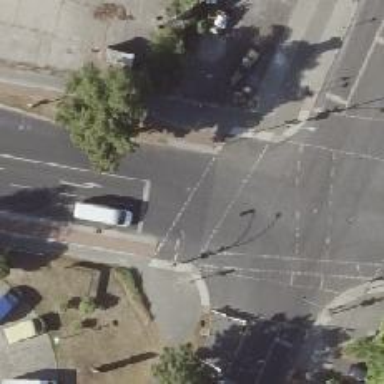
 there are cycle tracks on both sides of the road."